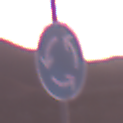
Verkehrszeichen: Kreisverkehr
Umgebung: Outdoor, Nature
Tageszeit: Dawn
Wetter: PartlyCloudy
Licht: Natural
Jahreszeit: NotSpecified
Kontrast: MediumContrast